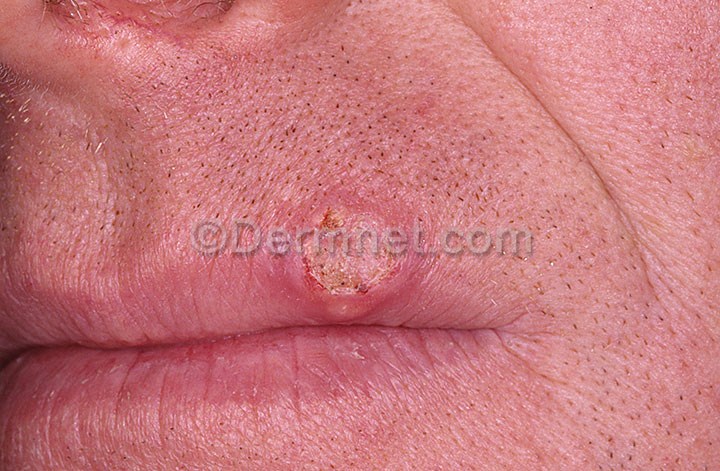
Disease: Seborrheic Keratoses and other Benign Tumors